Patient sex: M
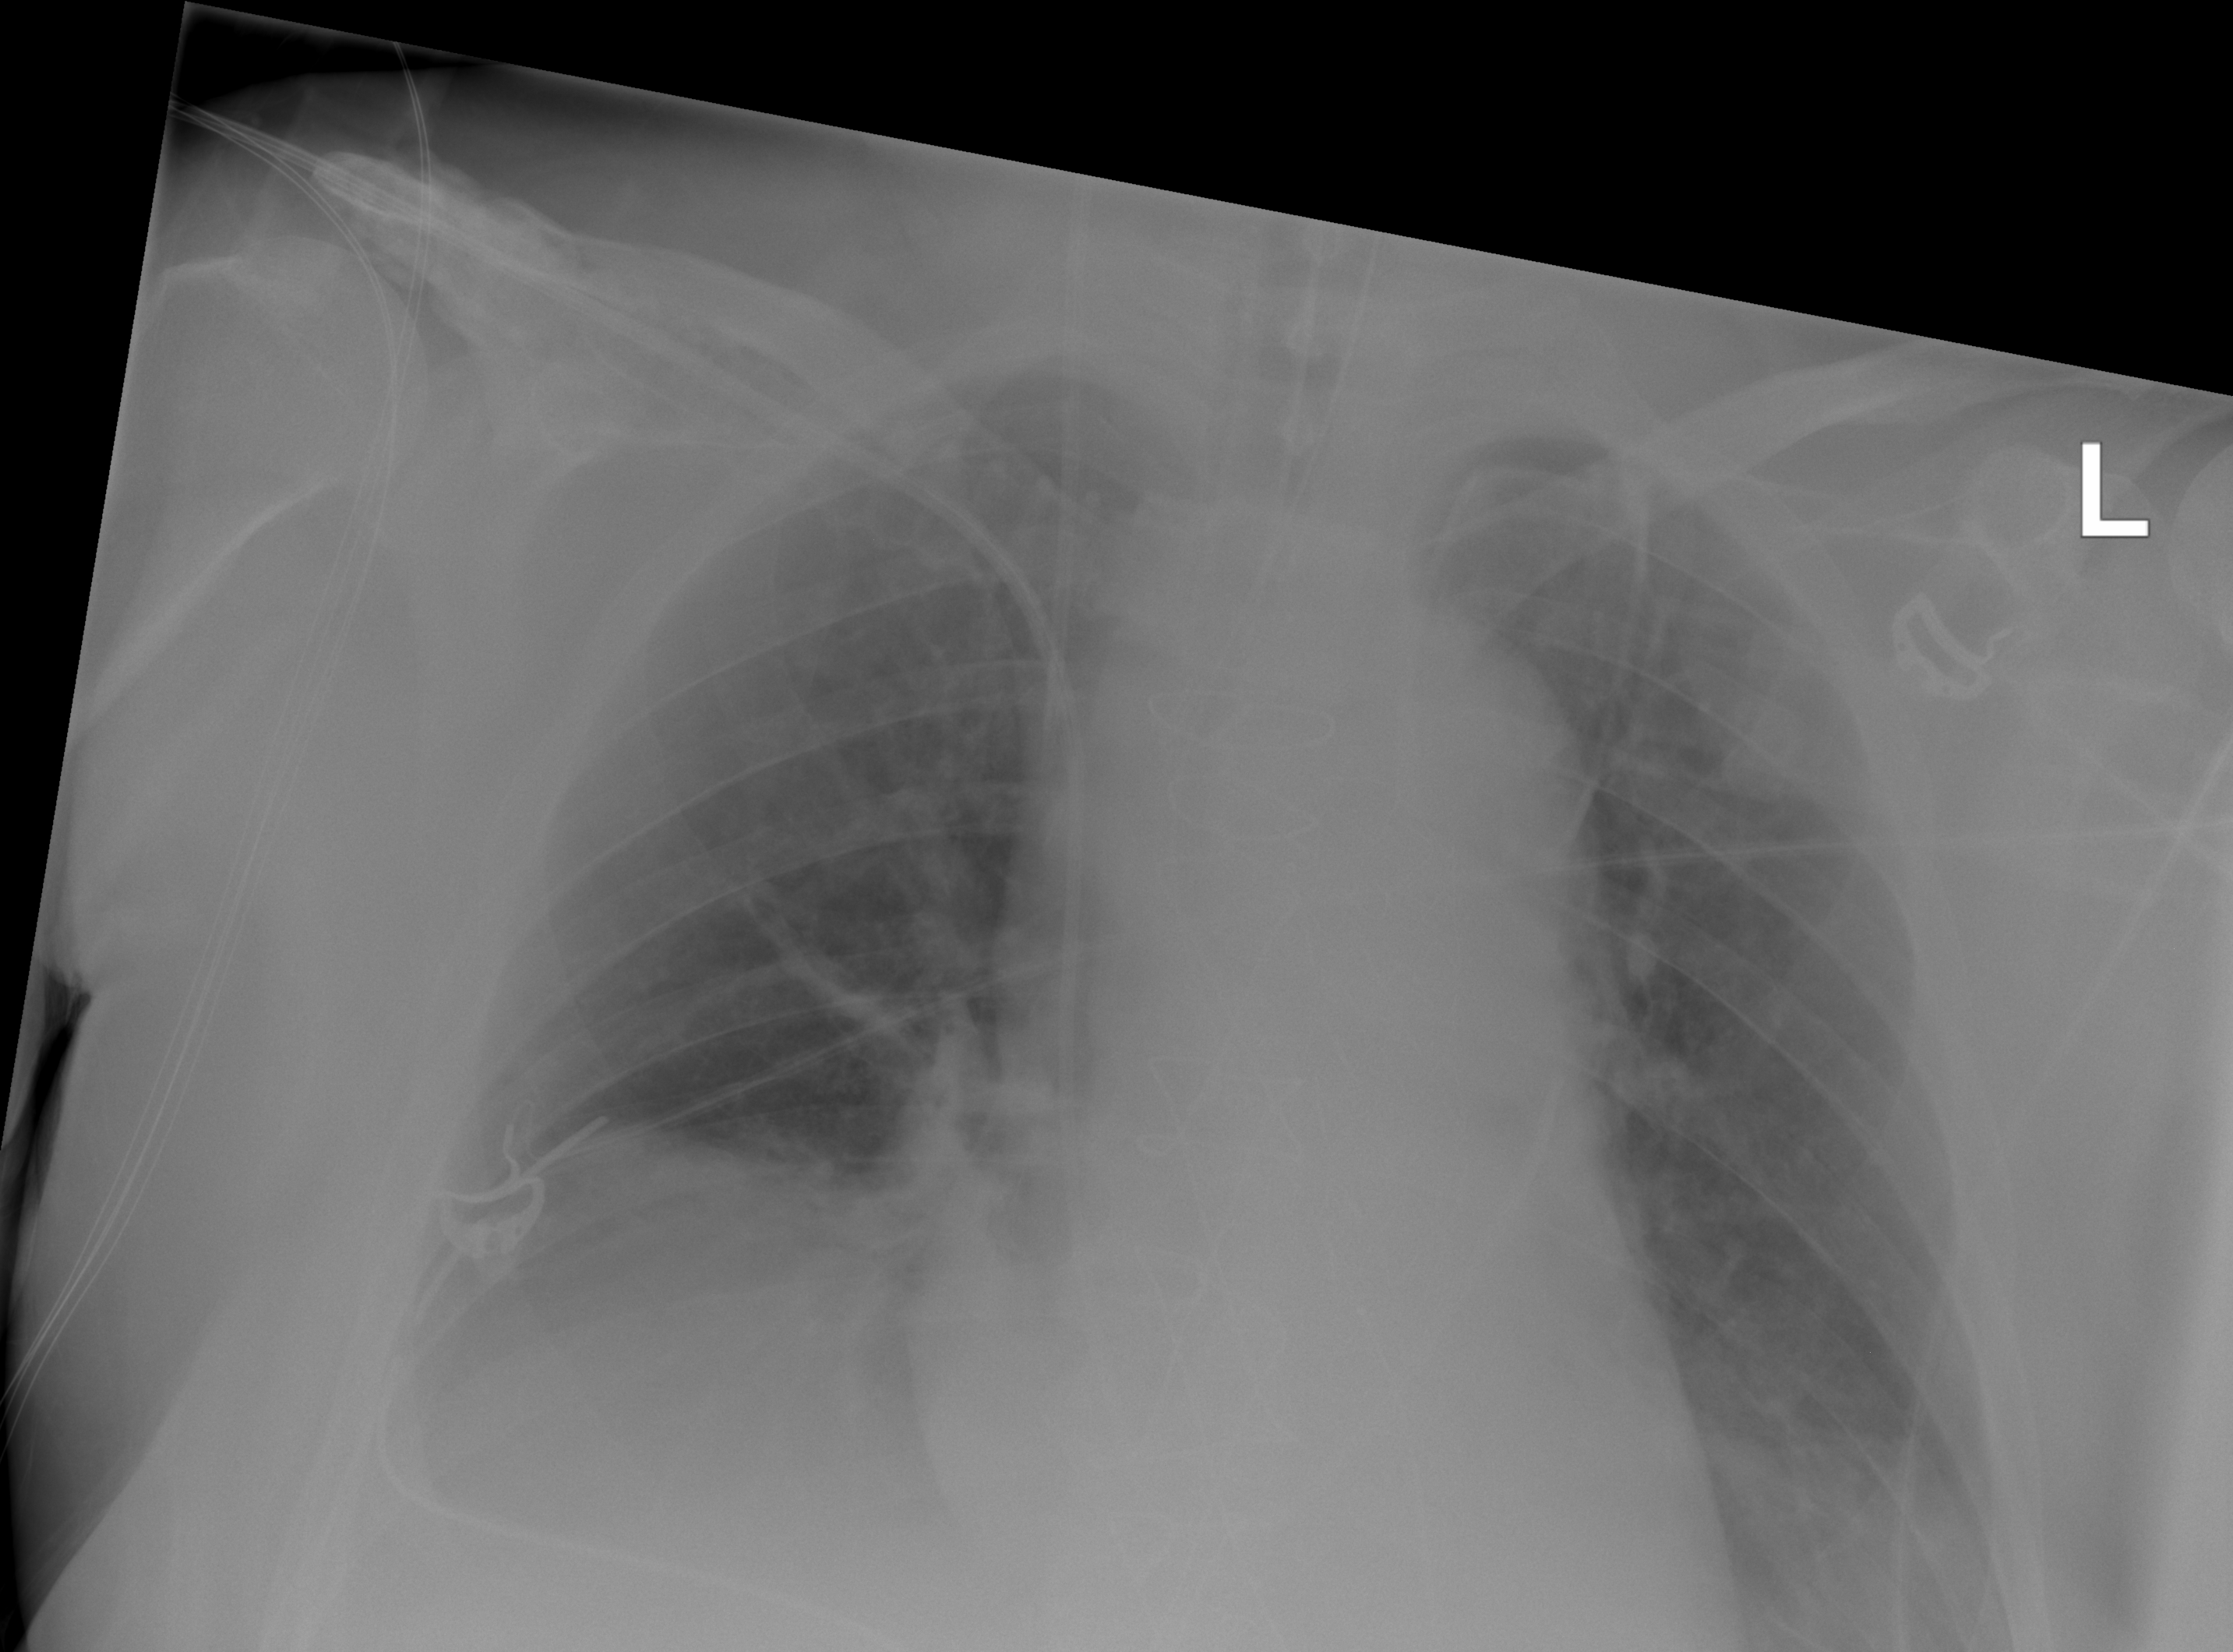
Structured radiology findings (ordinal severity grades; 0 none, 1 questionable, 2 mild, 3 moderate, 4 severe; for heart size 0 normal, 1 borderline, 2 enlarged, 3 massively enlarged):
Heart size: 0
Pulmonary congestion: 2
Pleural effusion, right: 2
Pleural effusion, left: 2
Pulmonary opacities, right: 0
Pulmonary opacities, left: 0
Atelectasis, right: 2
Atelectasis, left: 2